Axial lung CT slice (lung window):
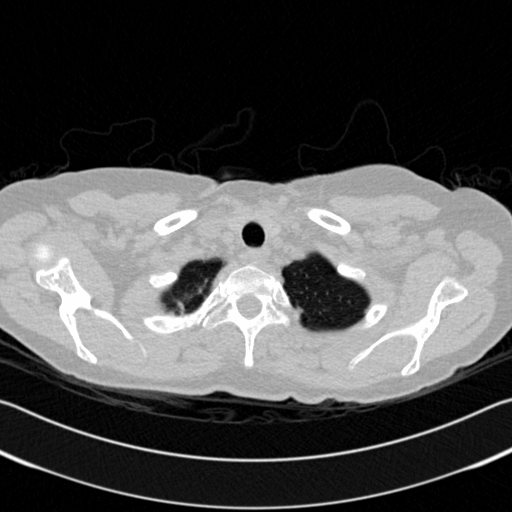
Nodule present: no